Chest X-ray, PA view. Patient: 68 years old, sex M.
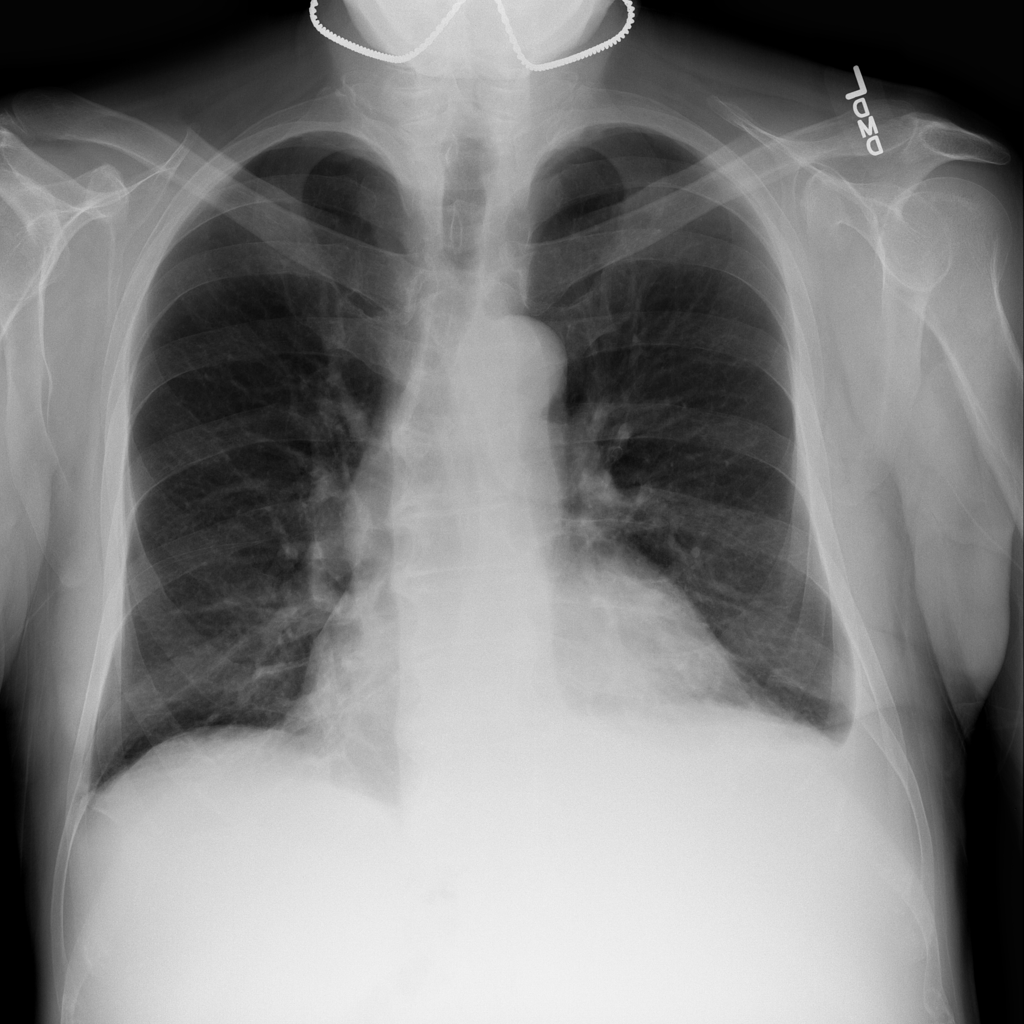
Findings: Atelectasis, Effusion